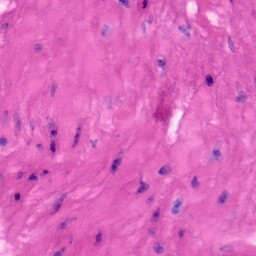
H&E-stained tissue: Skin